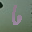
Label: 6